Interaction volume radius: 5 \u00c5
Interaction volume height: 25 \u00c5
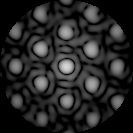
Disorder parameter: 0.299